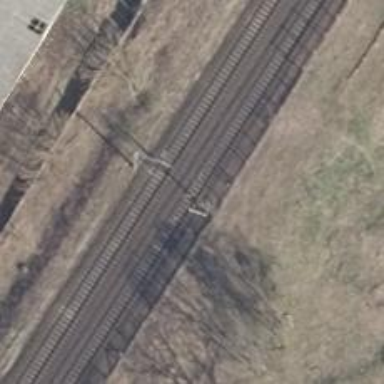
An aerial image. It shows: Milestone along the railway with catenary mast.